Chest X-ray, AP view. Patient: 22 years old, sex M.
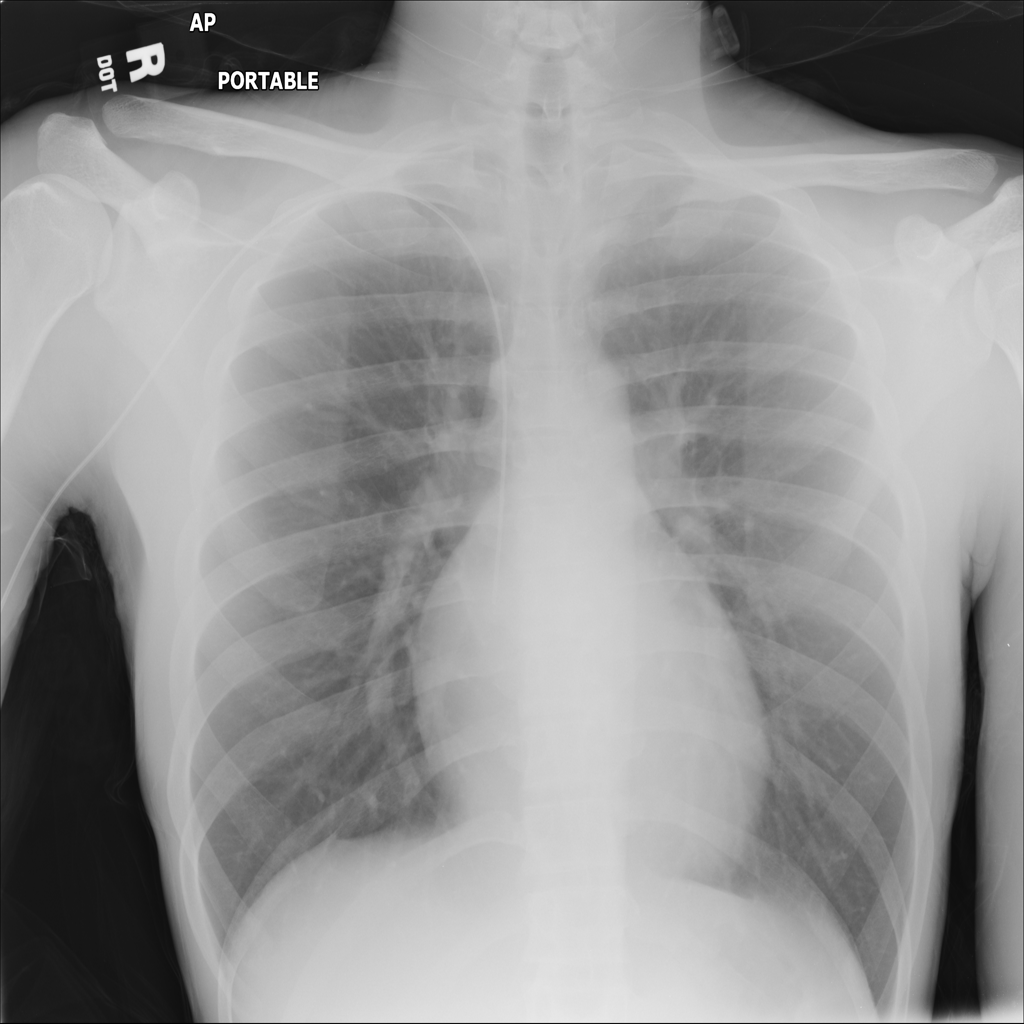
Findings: No Finding